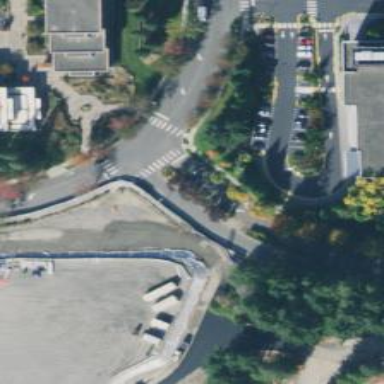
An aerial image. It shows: Marked zebra crossing on asphalt footway.